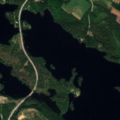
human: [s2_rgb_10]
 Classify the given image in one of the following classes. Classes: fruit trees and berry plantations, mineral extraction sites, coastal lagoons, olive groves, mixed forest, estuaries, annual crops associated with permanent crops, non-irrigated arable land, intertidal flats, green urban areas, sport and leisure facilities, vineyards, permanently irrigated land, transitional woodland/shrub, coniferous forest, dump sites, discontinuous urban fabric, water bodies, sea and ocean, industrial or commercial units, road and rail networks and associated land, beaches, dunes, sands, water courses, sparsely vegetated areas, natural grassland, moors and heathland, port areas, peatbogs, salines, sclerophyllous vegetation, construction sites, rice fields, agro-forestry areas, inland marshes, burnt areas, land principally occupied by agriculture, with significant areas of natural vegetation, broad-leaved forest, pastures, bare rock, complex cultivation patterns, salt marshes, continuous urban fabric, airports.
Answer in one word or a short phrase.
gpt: coniferous forest, mixed forest, water bodies